Question: I am very new to Dot and trying to visualize a callgraph with Dot and Zest in Eclipse. And I would like to annotate nodes with kind of annotation (OK and Failed on the pic.).

Is there any common way to do this for Dot or Zest?
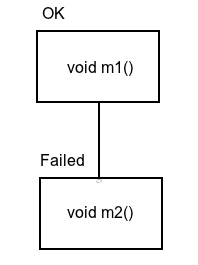
Answer: 'xlabel'
Have a look at 'xlabel' (external label).
main.dot
'''
graph {
node [shape=square];
1 [xlabel="a"]
2 [xlabel="b"]
1 -- 2;
}
'''
Convert:
'''
dot -Tpng main.dot > main.png
'''
Output:
<URL>
Not sure however how easily you can control exact label placement with this method: even overlaps can happen by default. See:
- <URL>
'shape=record'
I just tend to prefer the 'shape=record' approach mentioned by <URL> or their generalization, HTML-like labels, as it makes it clearer what label belongs to each node:
'''
graph {
rankdir=LR
node [shape=record];
1 [label="1|a"]
2 [label="2|b"]
1 -- 2;
}
'''
Output:
<URL>
TODO can you avoid typing '1' and '2' twice?
Tested on Ubuntu 16.10, graphviz 2.38.